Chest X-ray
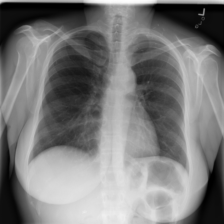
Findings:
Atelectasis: negative
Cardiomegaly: negative
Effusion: negative
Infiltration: negative
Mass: negative
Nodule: negative
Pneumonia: negative
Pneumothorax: negative
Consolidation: negative
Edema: negative
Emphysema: negative
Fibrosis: negative
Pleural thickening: negative
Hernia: negative